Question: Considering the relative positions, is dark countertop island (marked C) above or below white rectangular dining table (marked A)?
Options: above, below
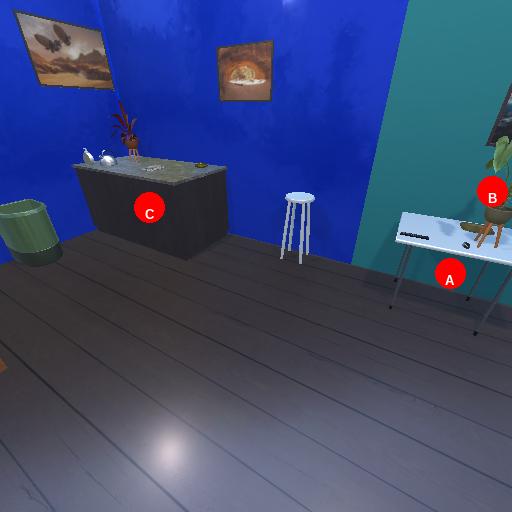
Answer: above